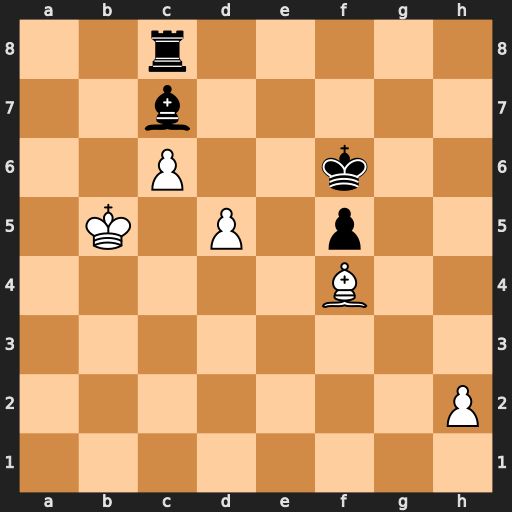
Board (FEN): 2r5/2b5/2P2k2/1K1P1p2/5B2/8/7P/8
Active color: w
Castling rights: -
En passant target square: -
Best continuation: Bxc7 Rxc7 d6 Rg7 c7